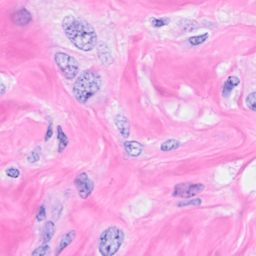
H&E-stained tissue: Breast